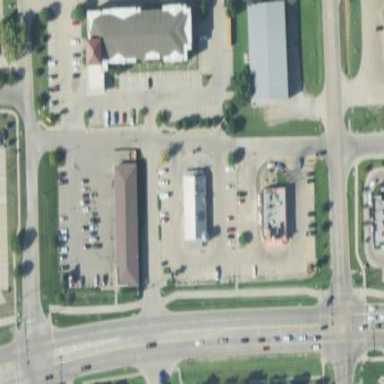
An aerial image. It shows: Parking area.